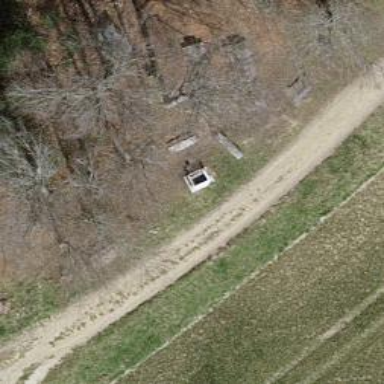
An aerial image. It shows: Bench for seating.